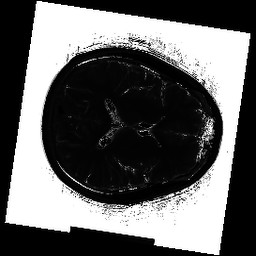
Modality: T2map
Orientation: axial
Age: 23
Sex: male
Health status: ill